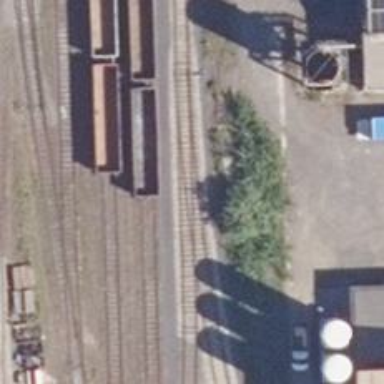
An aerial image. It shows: Rail spur service.